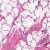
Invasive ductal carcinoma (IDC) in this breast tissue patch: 0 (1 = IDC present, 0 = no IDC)